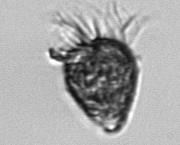
Label: Ciliophora